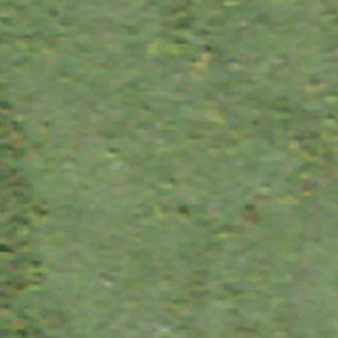
Label: other